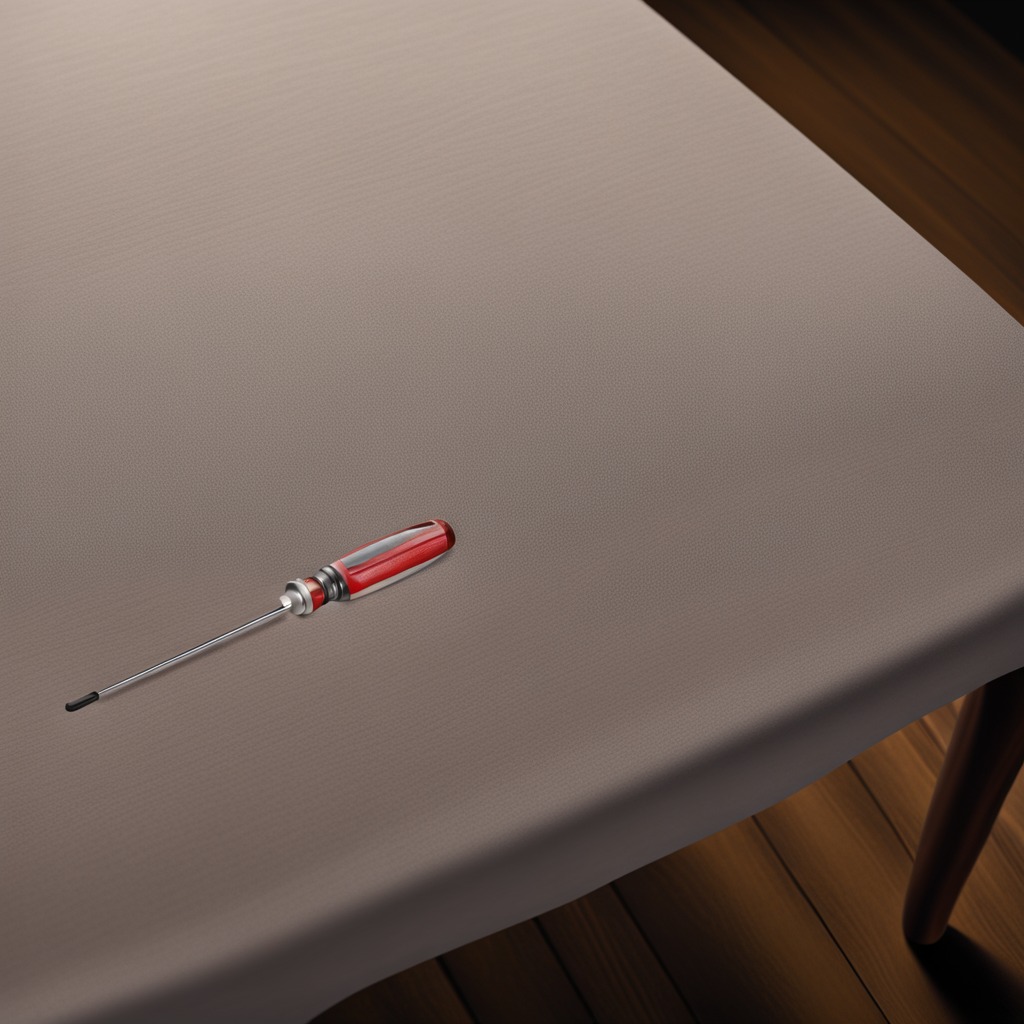
A screwdriver is lying on a wooden table.